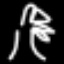
Label: palm tree